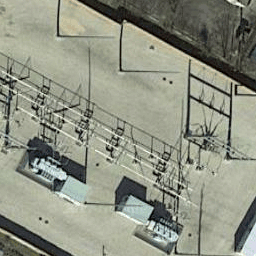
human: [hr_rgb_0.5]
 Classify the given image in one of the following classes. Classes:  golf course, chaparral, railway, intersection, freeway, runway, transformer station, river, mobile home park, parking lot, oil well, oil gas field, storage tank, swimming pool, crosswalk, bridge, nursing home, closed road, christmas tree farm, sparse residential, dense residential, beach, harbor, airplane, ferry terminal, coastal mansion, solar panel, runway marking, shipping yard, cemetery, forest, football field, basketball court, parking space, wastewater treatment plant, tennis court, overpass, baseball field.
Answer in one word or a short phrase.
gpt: transformer station